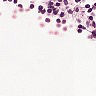
Metastatic tissue present: no